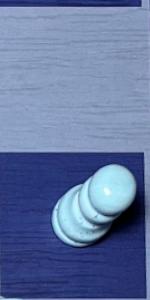
Label: Pawn_White